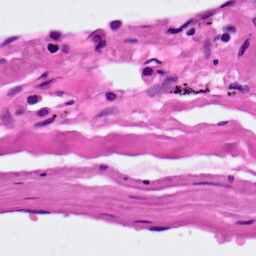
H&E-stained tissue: Lung